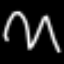
Label: squiggle